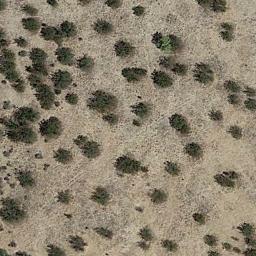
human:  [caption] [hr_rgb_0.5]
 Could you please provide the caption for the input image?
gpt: Chaparral is evenly distributed on the sand .

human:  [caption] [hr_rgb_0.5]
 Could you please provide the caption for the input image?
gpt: Some disconnected chaparrals grow in the desert .

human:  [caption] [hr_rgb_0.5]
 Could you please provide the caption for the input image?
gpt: There are some dry bushes make up the chaparral on the desert .

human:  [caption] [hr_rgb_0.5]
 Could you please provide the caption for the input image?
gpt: In this jungle, Only the little vegetation can be seen .

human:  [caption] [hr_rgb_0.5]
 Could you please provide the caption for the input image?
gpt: The chaparral is scattered and sparse .